Question: I'm using 'gem 'twitter-bootstrap-rails'' in a Rails app.
It was working fine until this morning. I removed another gem and did a 'bundle install'.
Now my Bootstrap icons don't show up. I'm using the native Bootstrap icons. Here is an example display:
'''
<i class="icon-search"></i>
'''
Also, the Rails app wouldn't run until I remove this line from application.css
'''
*= require bootstrap
'''
I tried adding this line:
'''
*= require twitter-bootstrap-static/sprites
'''
But, that didn't work.
I have these statements in the 'bootstrap_and_overrides.css.scss'
'''
@import "bootstrap";
@import "bootstrap-responsive";
'''
This is in my external libraries:

Thanks for the help!
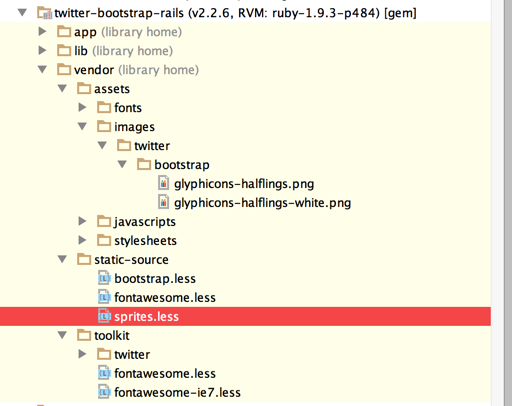
Answer: Try copying 'glyphicons-halflings.png' to 'RAILS_ROOT/app/assets/images'. Do you still get the 404 - page not found error?